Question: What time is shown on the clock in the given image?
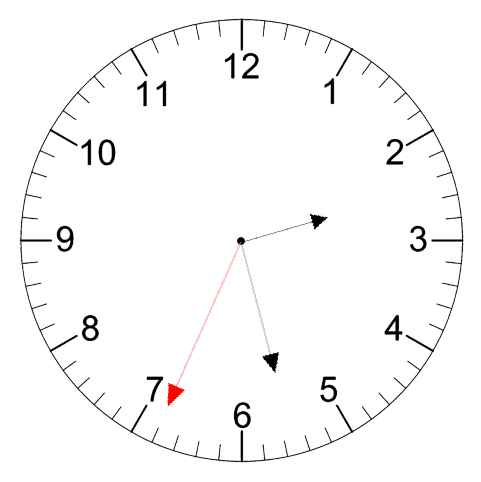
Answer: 02:27:34